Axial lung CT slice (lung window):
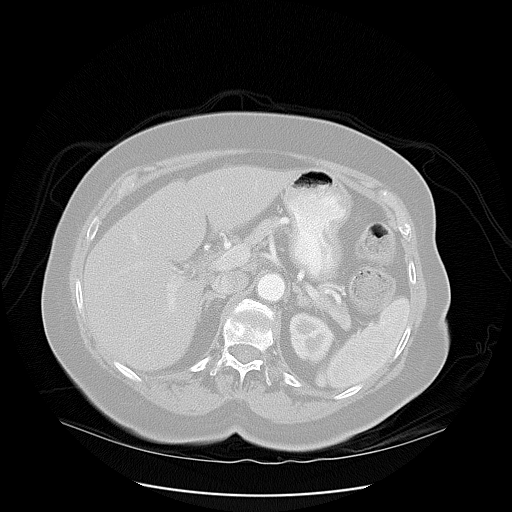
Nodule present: no